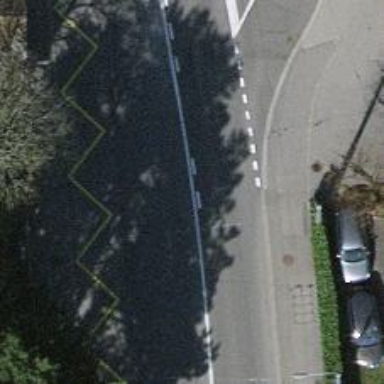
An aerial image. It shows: Secondary road with asphalt surface. There are lane markings visible and trolley wires overhead. Both sides of the road have sidewalks.